Field crop: maize
Growth stage: 1
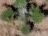
Species: chenopodium